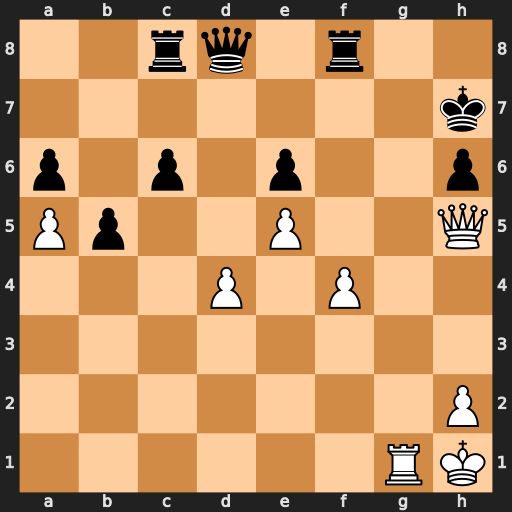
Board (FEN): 2rq1r2/7k/p1p1p2p/Pp2P2Q/3P1P2/8/7P/6RK
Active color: w
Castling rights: -
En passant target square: -
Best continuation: Qg6+ Kh8 Qxh6#